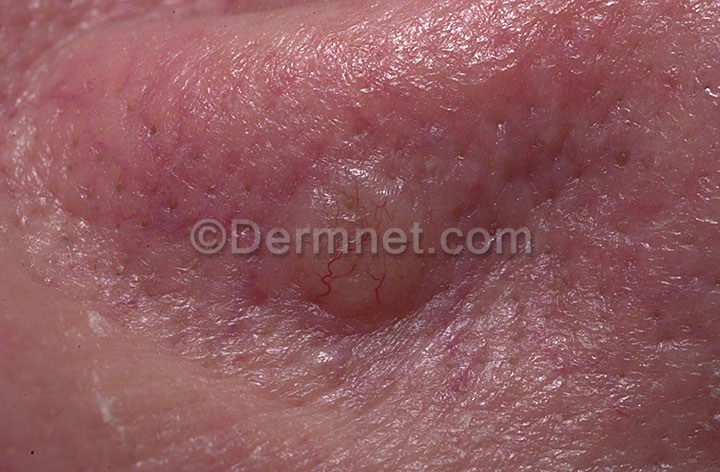
Disease: Actinic Keratosis Basal Cell Carcinoma and other Malignant Lesions